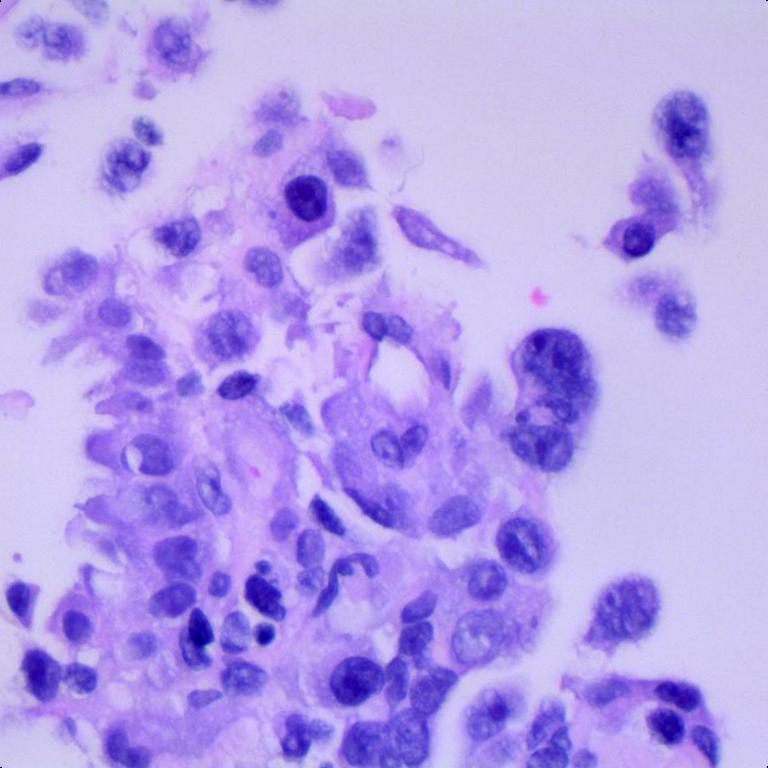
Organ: lung
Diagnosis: adenocarcinomas